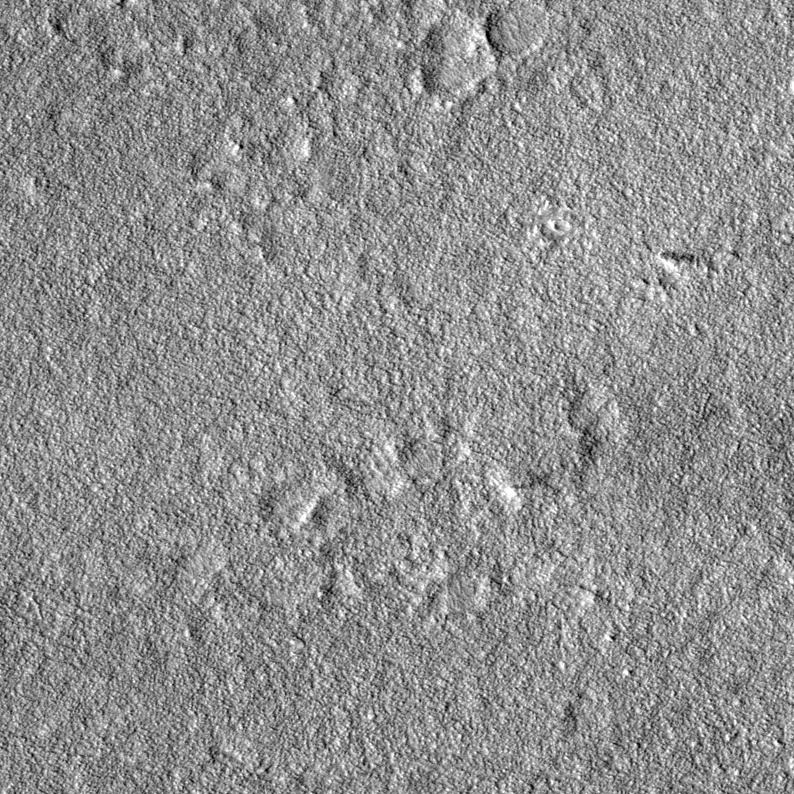
Label: dustdevil, dustdevil